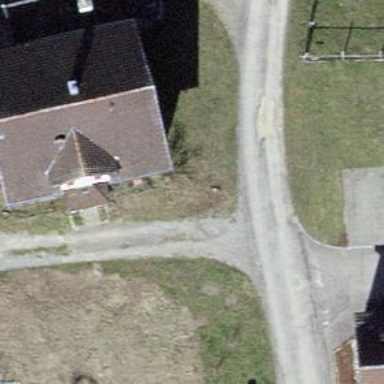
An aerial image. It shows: Simple house.